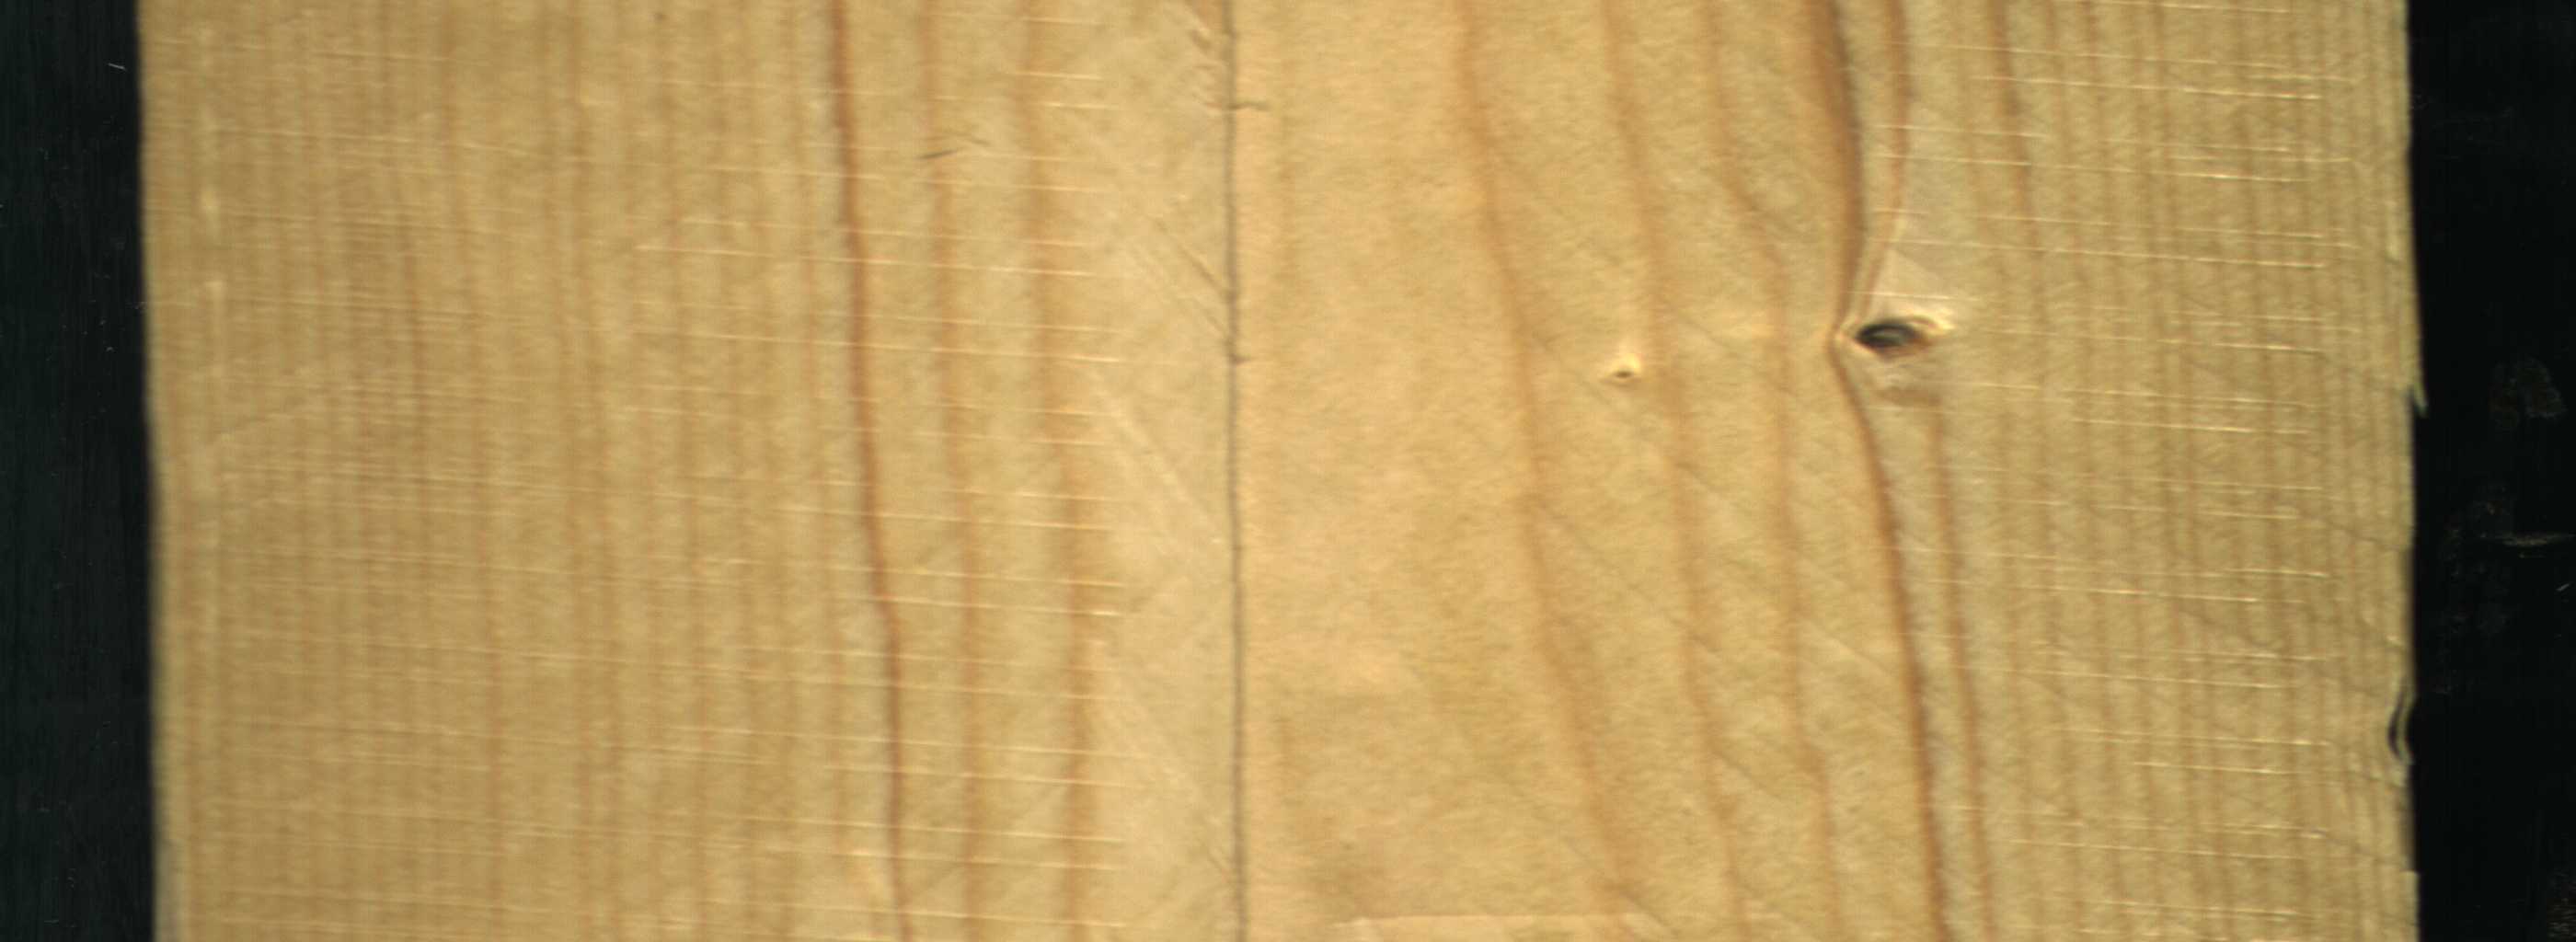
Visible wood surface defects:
Dead_Knot